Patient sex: M
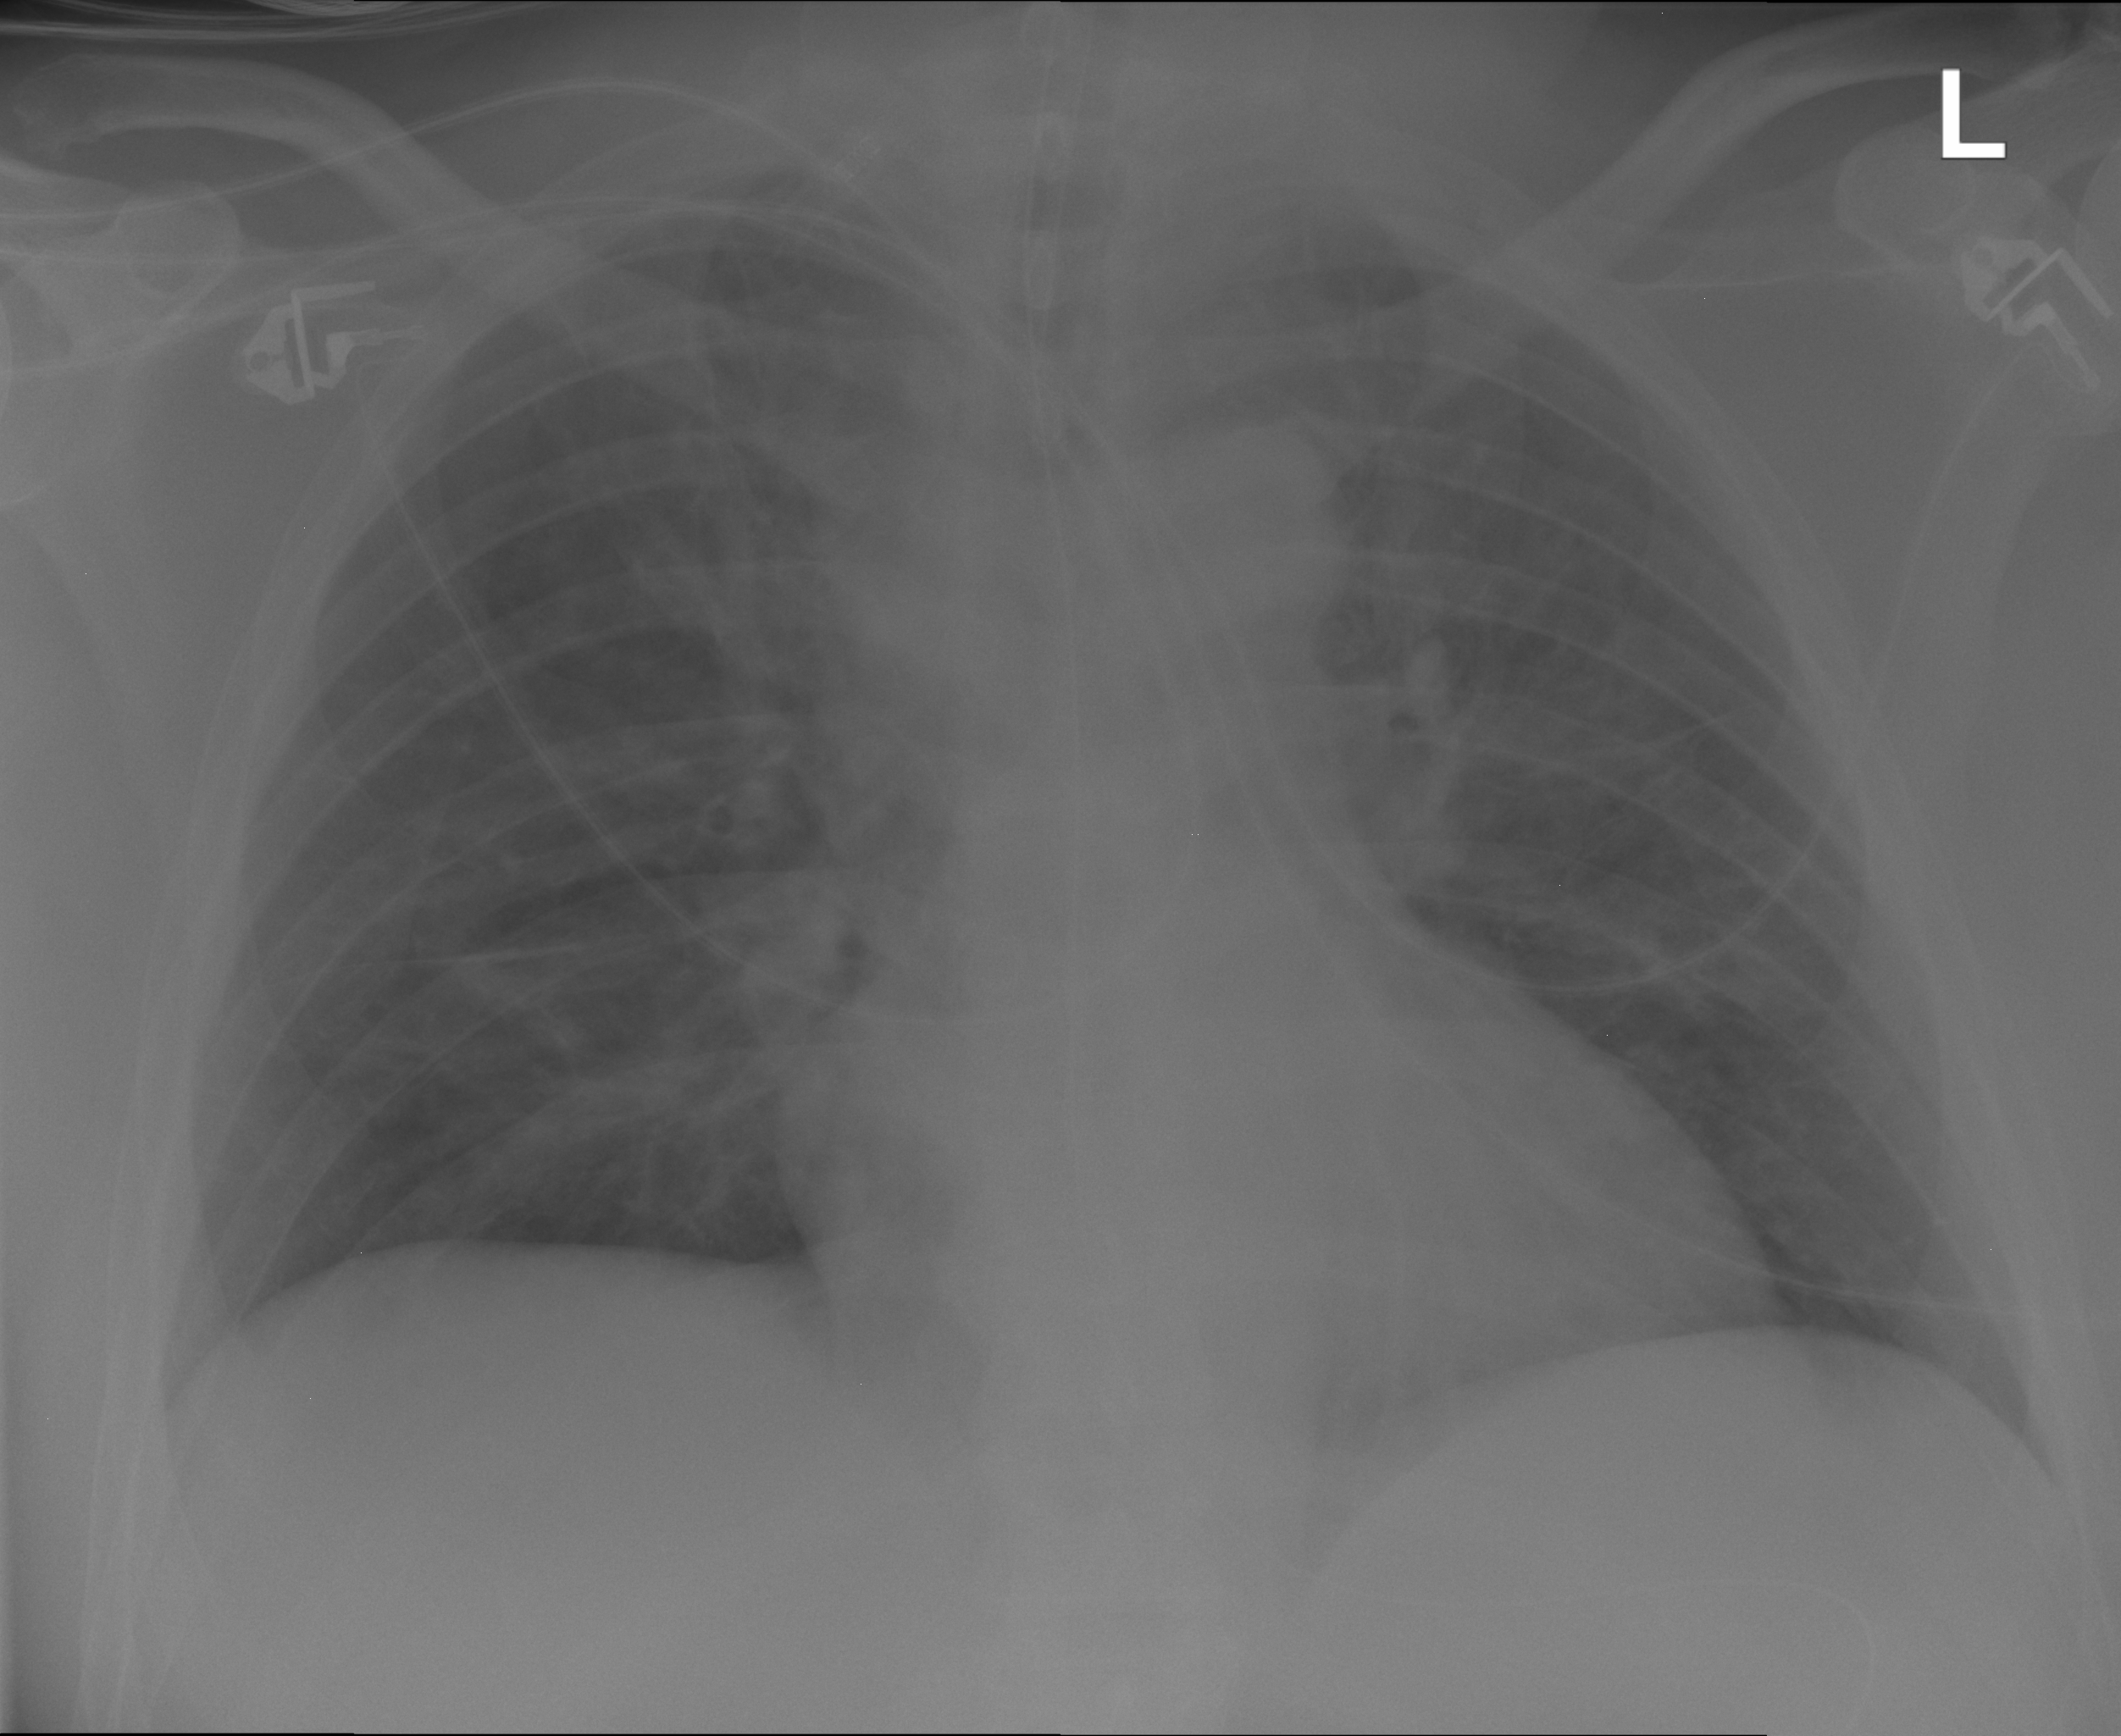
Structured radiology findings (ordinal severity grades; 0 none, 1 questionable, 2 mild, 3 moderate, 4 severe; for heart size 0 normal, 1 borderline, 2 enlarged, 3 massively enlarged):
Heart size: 2
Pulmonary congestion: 2
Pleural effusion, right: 0
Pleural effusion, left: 0
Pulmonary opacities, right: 0
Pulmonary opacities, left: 0
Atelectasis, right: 1
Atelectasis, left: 0